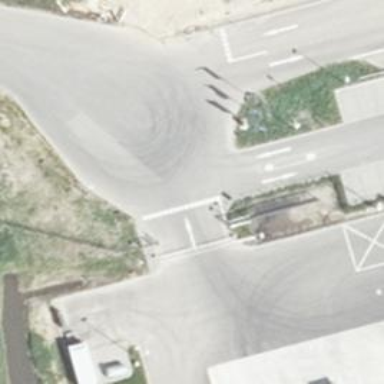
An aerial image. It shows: Turning circle on the road.